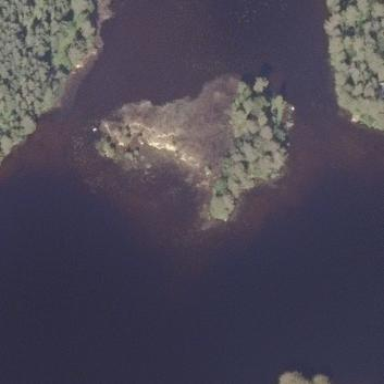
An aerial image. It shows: Island.